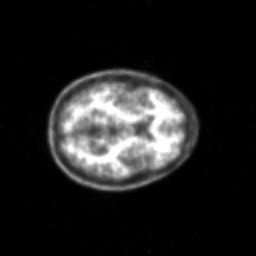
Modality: PET
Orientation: axial
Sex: female
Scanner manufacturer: siemens